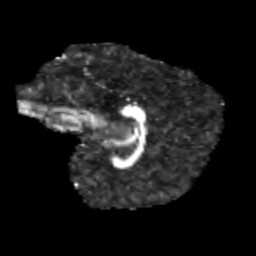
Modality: FA
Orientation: sagittal
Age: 9
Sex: female
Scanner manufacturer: siemens
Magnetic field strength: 3 T
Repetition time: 3.8 s
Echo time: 0.07 s